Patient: sex M, age 65
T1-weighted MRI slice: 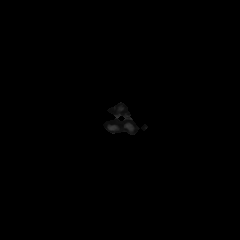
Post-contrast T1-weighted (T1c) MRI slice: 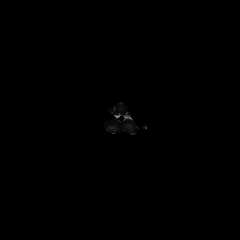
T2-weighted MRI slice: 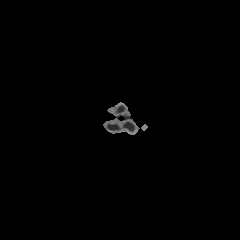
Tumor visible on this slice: no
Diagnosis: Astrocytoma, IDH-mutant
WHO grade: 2